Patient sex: F
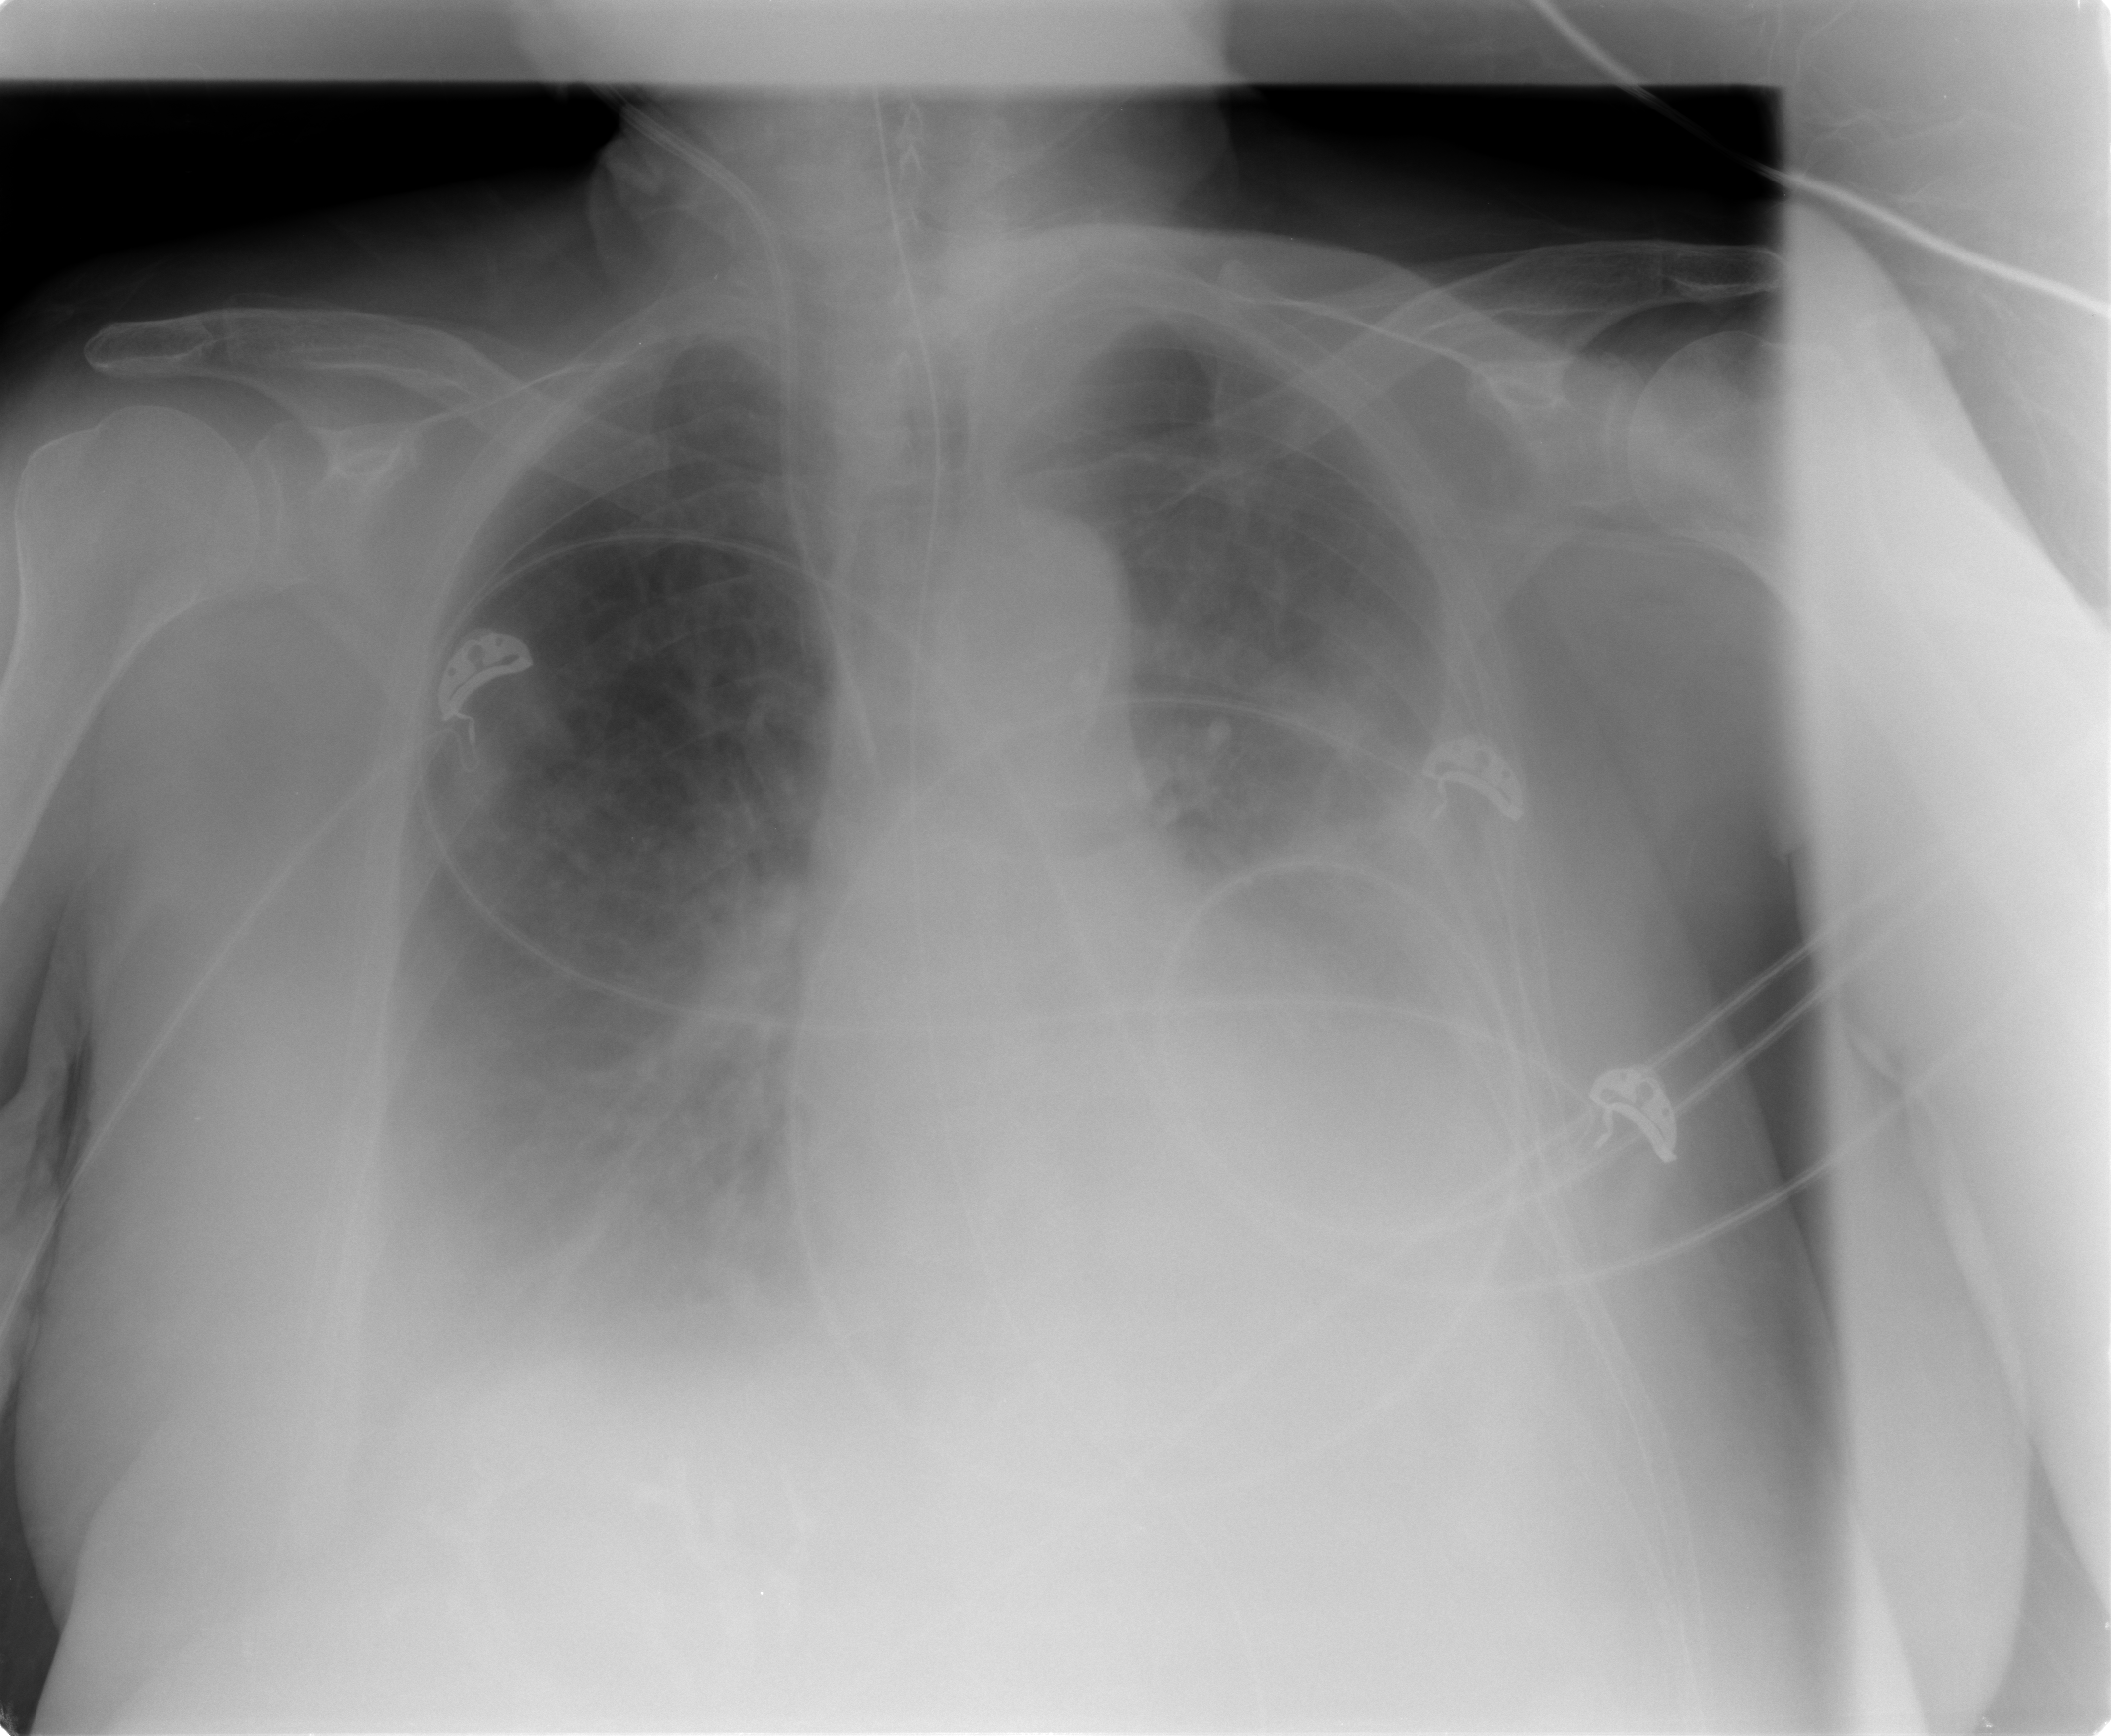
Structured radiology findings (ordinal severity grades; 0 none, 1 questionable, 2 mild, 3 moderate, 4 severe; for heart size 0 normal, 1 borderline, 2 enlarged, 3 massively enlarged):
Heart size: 0
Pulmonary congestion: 0
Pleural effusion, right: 2
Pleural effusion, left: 3
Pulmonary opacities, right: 0
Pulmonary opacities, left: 0
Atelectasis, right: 2
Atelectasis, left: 3